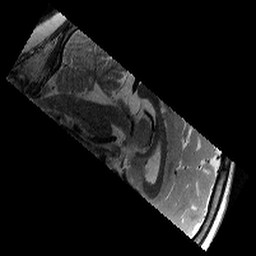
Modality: T2w
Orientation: sagittal
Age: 10
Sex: female
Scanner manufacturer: siemens
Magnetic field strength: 3 T
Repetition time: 9.23 s
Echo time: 0.067 s